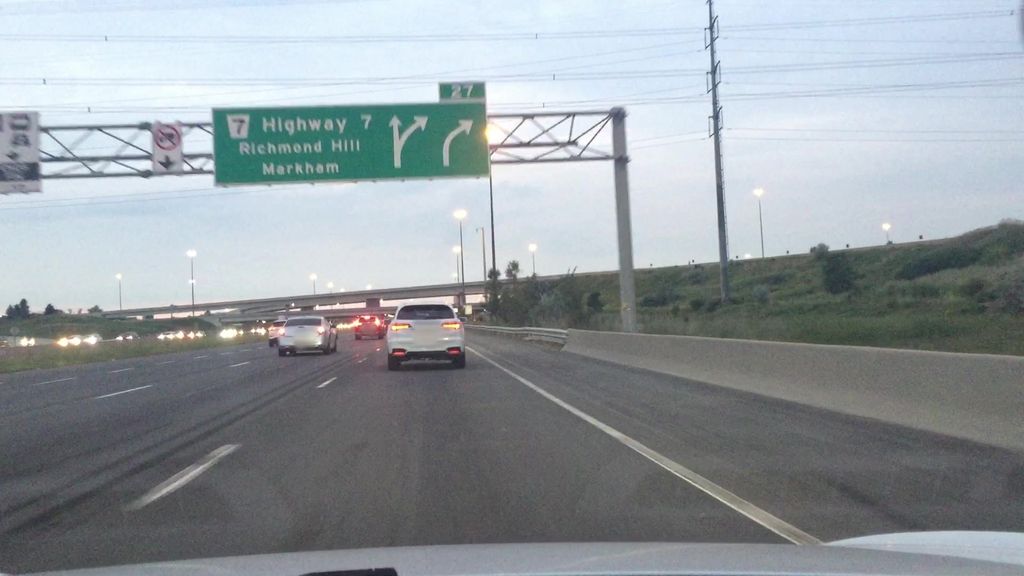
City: toronto